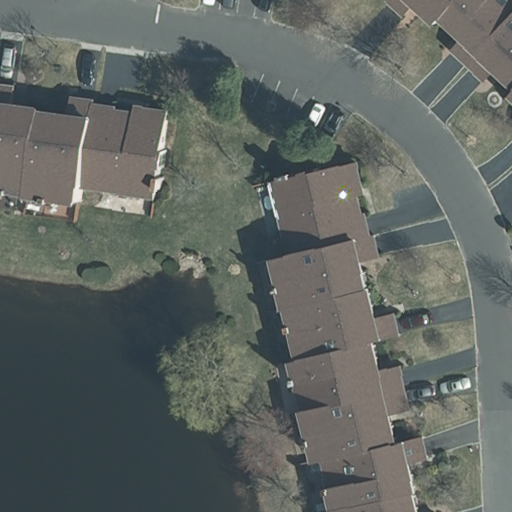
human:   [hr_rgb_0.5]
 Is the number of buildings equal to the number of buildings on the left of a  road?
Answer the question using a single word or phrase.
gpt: no

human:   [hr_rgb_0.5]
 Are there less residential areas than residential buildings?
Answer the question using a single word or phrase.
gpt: yes

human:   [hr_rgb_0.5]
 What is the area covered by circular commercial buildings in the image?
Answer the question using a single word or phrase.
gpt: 0m2

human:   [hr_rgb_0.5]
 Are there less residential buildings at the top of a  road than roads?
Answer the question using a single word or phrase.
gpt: no

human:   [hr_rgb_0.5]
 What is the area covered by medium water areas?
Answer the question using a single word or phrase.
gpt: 0m2

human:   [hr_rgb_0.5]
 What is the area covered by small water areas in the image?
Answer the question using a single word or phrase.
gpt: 0m2

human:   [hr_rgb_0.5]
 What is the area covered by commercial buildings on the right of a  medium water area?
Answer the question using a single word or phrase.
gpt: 0m2

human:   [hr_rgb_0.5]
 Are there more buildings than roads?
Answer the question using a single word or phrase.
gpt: yes

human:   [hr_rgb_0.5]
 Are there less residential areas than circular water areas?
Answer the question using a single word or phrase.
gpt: no

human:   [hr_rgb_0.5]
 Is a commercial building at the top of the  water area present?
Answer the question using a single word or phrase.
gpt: no

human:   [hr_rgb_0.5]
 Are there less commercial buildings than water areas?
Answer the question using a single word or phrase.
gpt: yes

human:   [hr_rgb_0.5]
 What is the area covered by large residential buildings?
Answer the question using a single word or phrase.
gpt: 604m2

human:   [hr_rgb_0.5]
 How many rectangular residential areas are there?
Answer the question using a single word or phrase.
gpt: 1

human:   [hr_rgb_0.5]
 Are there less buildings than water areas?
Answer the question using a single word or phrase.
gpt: no

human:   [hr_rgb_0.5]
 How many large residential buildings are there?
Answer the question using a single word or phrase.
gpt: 1

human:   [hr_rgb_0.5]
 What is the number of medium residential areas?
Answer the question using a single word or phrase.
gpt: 0

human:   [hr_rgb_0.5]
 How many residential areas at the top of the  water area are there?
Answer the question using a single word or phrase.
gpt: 0

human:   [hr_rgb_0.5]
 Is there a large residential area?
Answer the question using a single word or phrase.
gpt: yes

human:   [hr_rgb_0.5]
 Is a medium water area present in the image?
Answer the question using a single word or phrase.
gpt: no

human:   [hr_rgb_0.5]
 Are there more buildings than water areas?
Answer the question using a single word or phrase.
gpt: yes

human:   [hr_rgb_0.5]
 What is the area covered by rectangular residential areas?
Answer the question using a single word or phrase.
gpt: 10632m2

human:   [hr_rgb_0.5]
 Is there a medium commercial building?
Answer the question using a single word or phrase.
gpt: no

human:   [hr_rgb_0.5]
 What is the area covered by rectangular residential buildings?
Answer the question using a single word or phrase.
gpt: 163m2

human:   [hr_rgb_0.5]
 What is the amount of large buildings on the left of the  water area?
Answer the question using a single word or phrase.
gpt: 0

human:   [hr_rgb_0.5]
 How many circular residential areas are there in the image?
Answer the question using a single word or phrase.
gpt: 0

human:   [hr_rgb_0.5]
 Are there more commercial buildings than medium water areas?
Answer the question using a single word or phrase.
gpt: no

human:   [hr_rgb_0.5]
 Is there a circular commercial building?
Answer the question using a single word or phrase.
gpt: no

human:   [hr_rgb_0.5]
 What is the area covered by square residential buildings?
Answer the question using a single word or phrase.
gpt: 0m2

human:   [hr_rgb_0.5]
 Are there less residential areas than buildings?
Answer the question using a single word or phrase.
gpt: yes

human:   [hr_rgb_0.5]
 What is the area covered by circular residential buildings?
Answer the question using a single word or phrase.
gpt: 0m2

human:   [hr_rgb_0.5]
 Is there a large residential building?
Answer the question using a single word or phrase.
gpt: yes

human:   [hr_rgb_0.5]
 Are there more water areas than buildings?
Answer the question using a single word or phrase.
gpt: no

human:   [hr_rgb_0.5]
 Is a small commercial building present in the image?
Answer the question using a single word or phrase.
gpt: no

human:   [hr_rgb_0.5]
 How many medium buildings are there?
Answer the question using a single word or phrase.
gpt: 2

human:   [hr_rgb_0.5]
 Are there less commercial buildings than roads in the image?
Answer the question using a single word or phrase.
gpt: yes

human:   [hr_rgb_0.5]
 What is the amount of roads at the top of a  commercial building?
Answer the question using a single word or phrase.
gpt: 0